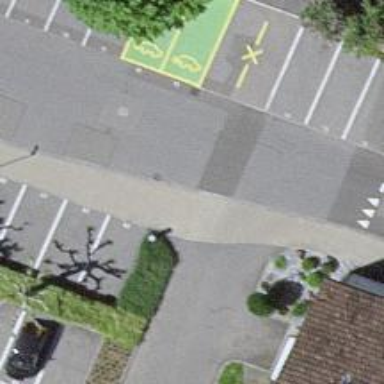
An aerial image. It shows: Unmarked crossing on the road.